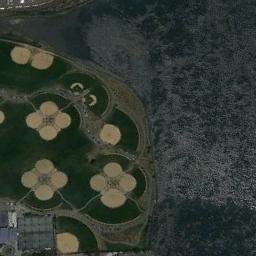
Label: baseball_diamond